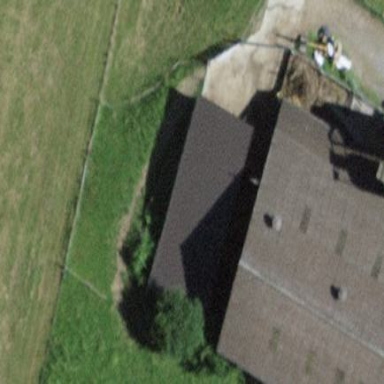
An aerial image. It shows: Rural barn.